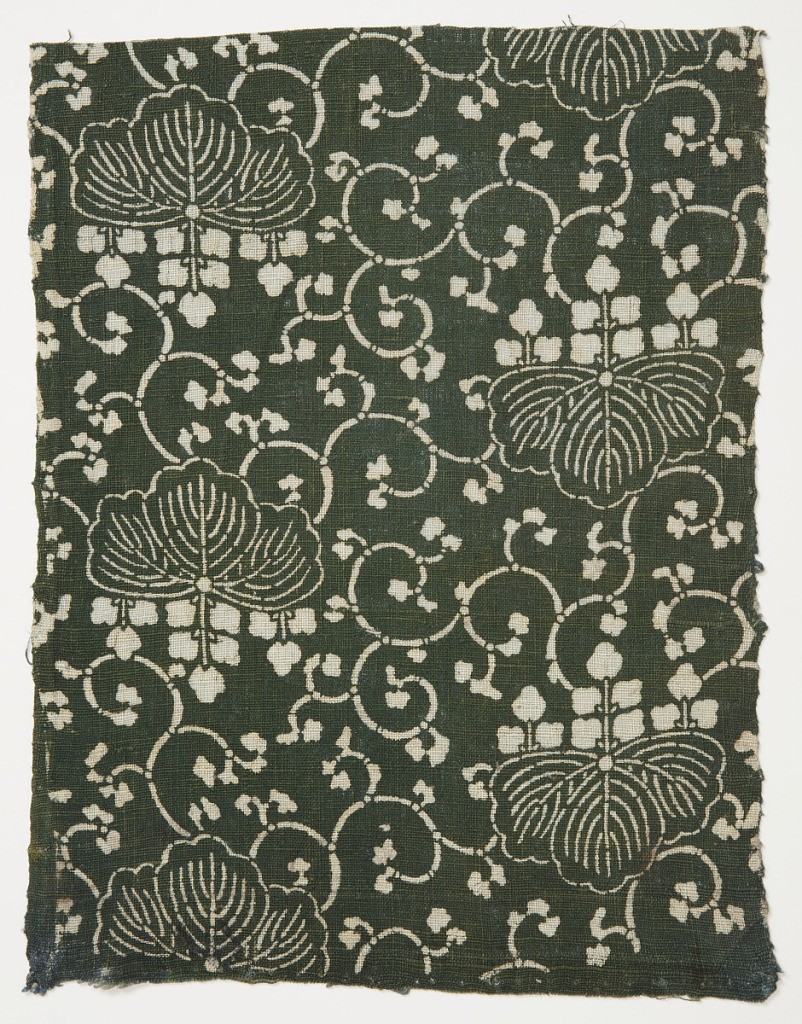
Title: Textile
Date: late 18th century
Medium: cotton Technique: plain weave, indigo dyed, resist applied by stencil (katazome)
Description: Stylized over-all repeat of Pawlonia leaf and flowers in continuous scrolls.